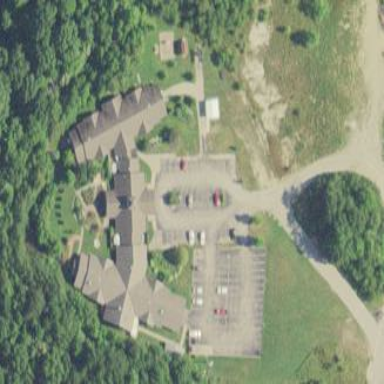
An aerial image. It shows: Commercial area that includes healthcare hospice.